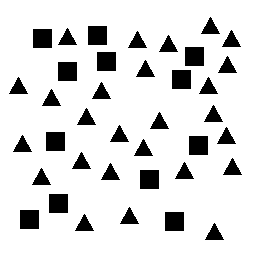
Squares: 12
Triangles: 26
Stars: 0
Total shapes: 38